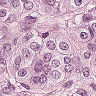
Metastatic tissue present: yes